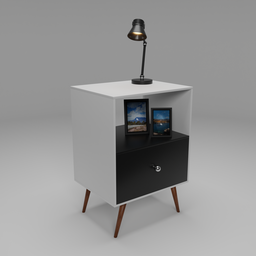
Label: furniture